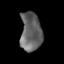
Tissue: lung
Cell type: T cells
Senescence score: 0.1845
Nuclear area (px): 802
Mean DAPI intensity: 100.137